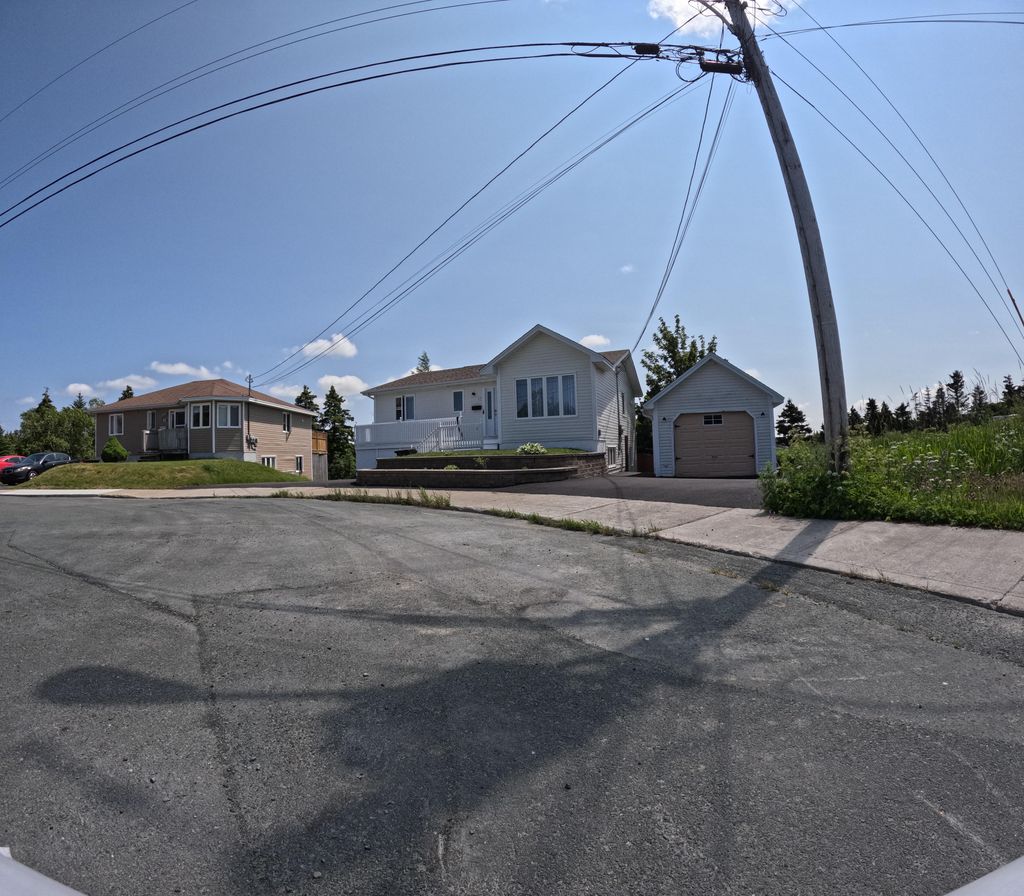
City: st_johns